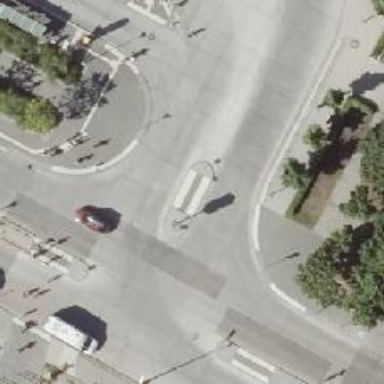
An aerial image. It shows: Traffic calming island.